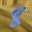
Label: 8